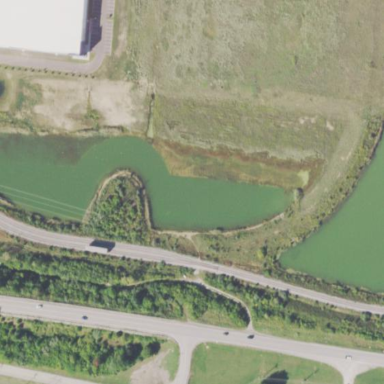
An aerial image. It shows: Serene pond surrounded by nature.